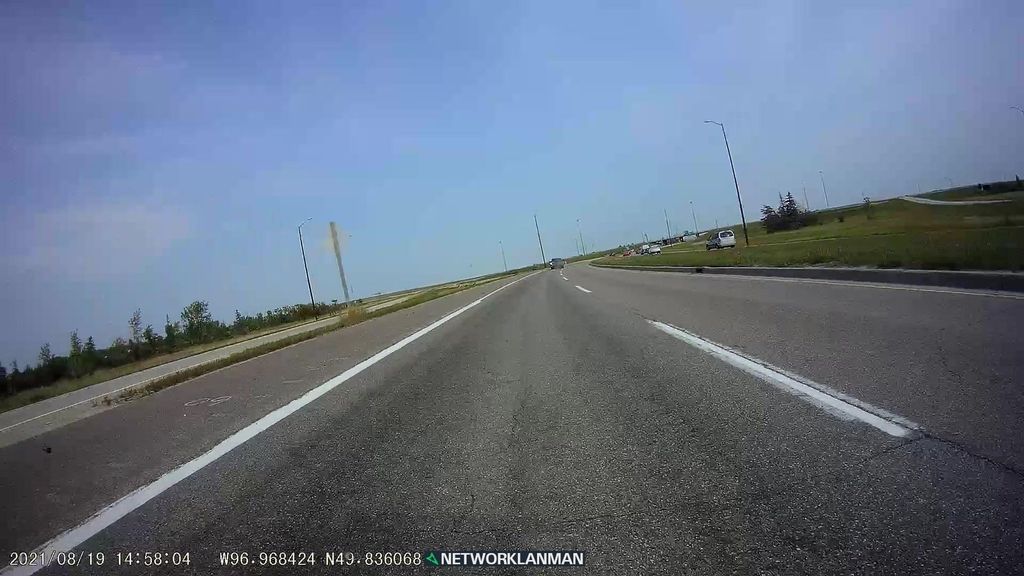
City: winnipeg